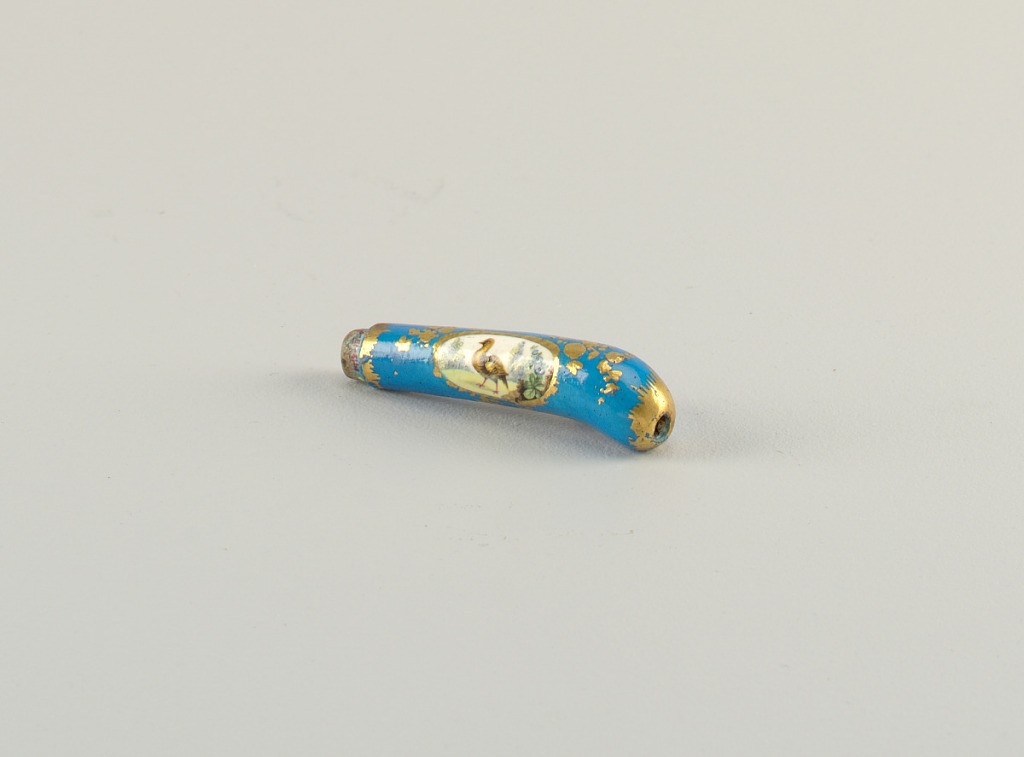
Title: Porcelain Flatware Handle
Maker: Chelsea Porcelain Manufactory, English, 1745 – 1784
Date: mid- 18th–late 18th century
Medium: porcelain (possibly soft paste), vitreous enamel, gold
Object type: handle
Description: Tapering cylindrical form curved at broad end; decorated with elliptical panels containing landscapes with birds, with borders and floral ornament in gold on a blue ground. Knife handle